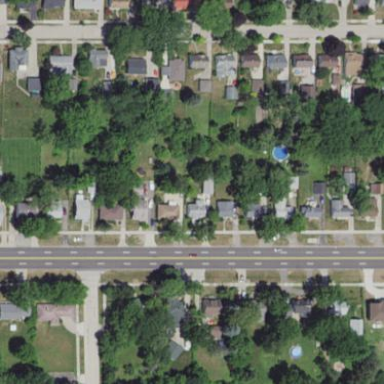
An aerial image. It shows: This residential area consists of single-family homes.